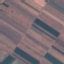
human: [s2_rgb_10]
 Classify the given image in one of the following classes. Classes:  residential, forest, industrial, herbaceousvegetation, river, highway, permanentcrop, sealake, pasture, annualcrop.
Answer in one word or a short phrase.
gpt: AnnualCrop